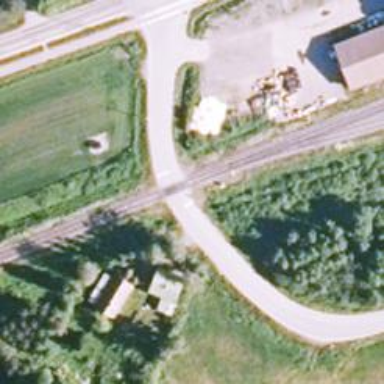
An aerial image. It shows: Railway signal.